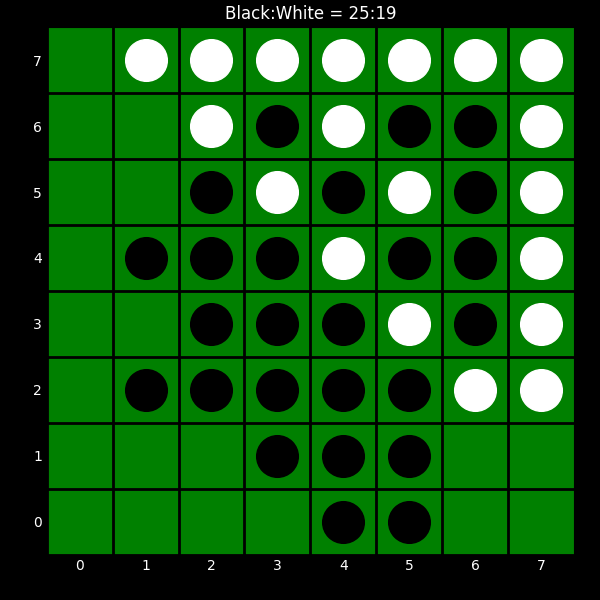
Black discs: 25
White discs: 19